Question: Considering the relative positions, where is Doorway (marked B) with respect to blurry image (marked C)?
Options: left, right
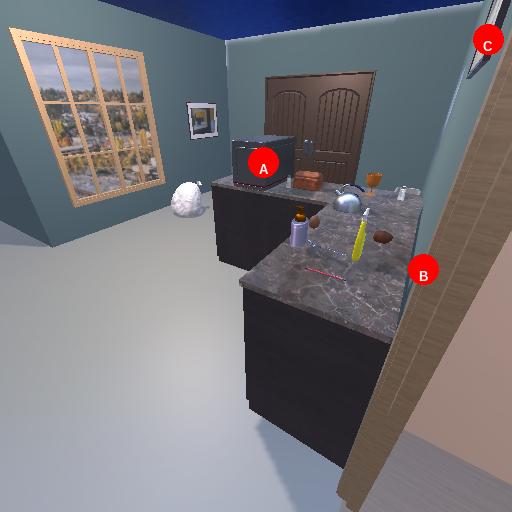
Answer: left